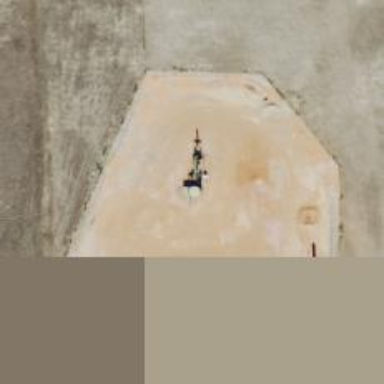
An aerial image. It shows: Petroleum well that is man-made.